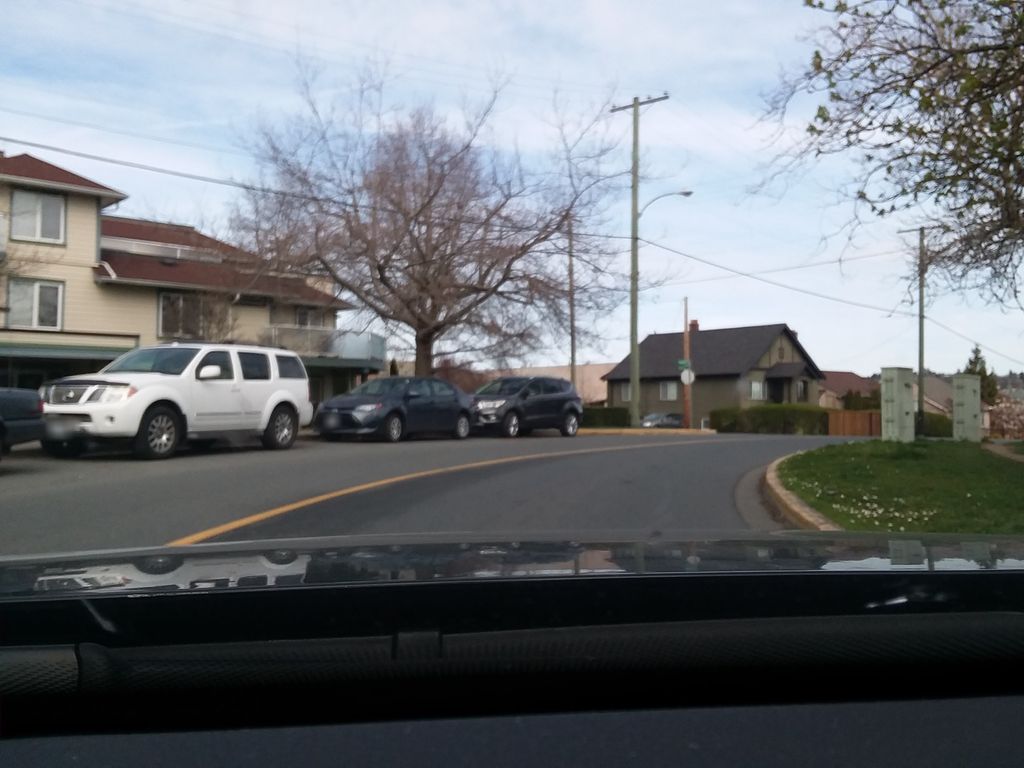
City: victoria